Question: I want following Google Chart (Column Chart) to show its first label on horizontal axis. Also I want each column to have same width; first and last column need a change. How is it possible?

'''
var chartDataRaw = [{
"month": "201211",
"articles": 41467
}, {
"month": "201212",
"articles": 31820
}, {
"month": "201301",
"articles": 43817
}, {
"month": "201302",
"articles": 42773
}, {
"month": "201303",
"articles": 38695
}, {
"month": "201304",
"articles": 41257
}];
var dataTable = new google.visualization.DataTable();
dataTable.addColumn('date', 'Month');
dataTable.addColumn('number', 'Articles');
var i = 1;
//chartDataRaw is array of objects, requested from server. looped through jquery each to fill dataTable
$.each(chartDataRaw, function () {
var year = this.month.substring(0, 4);
var month = this.month.substring(4);
var dataItem = [new Date(year, month), this.articles];
dataTable.addRow(dataItem);
});
var options = {
title: 'Company Coverage',
hAxis: {
title: 'Last Six Months',
titleTextStyle: {
color: 'red'
},
format: 'MMM, yyyy',
fontSize: '8px'
},
vAxis: {
textPosition: 'none'
},
trendlines: {
0: {
color: 'black',
lineWidth: 3,
opacity: 0.4
}
},
legend: 'none'
};
var monthYearFormatter = new google.visualization.DateFormat({
pattern: "MMM, yyyy"
});
monthYearFormatter.format(dataTable, 0); //change date format to render on chart
var chart = new google.visualization.ColumnChart(document.getElementById('chart_div'));
chart.draw(dataTable, options);
'''
<URL>
Edit: Added chart data
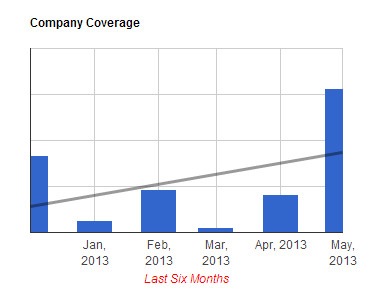
Answer: fixed it myself by changing corechart visualization version to 1.1
'''
google.load("visualization", "1.1", {packages:["corechart"]});
'''